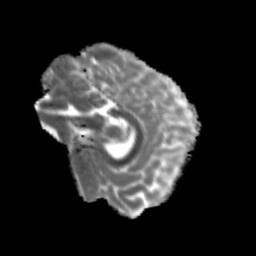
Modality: MD
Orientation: sagittal
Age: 19
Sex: female
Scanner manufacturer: siemens
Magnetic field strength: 3 T
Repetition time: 3.5 s
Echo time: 0.113 s